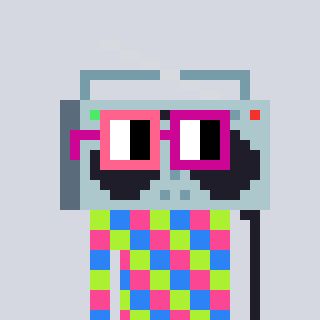
a pixel art character with square pink and red glasses, a boombox-shaped head and a grayscale-colored body on a cool background